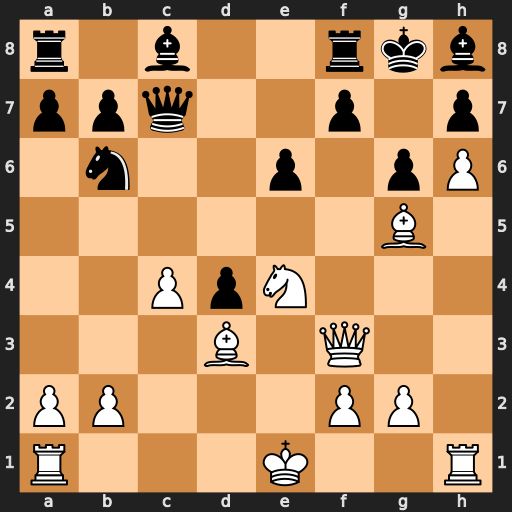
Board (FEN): r1b2rkb/ppq2p1p/1n2p1pP/6B1/2PpN3/3B1Q2/PP3PP1/R3K2R
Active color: w
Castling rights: KQ
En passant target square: -
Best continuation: Nf6+ Bxf6 Qxf6 Qe5+ Qxe5